Question: I have an 'MKMapView' and another 'UIView' subclass that is overlaid on top of the map. The custom view is transparent (I use it to overlay an inner shadow around the edge of the map). Now when I drop a pin on the map view a small black square shows up over the pin. It seems to disappear and change size randomly too. I can't take a screenshot of it because for some reason it doesn't appear in screenshots. I know it's related to the custom view that's overlaid on the map because when I remove it everything works fine.
Any ideas?
EDIT: As requested here's the screenshot

and the code for the shadow overlay view:
'''
self.layer.cornerRadius = 8.0f;
self.layer.borderColor = [UIColor colorWithWhite:0.8f alpha:0.6f].CGColor;
self.layer.borderWidth = 1.0f;
self.layer.masksToBounds = YES;
self.clipsToBounds = YES;
self.layer.shadowOffset = CGSizeMake(0, 1);
self.layer.shadowRadius = 5;
self.layer.shadowOpacity = 1.0;
'''
I place the shadow overlay view in IB and that code is in the drawRect method of the view subclass.
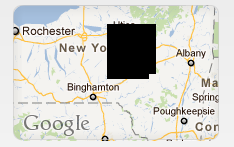
Answer: Put your non-clipped shadow view inside another view with clipping on, this will clip the shadow on the outside of the box.